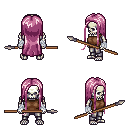
a pixel art fantasy rpg character, male body template, skeleton, brown sleeveless shirt, metal pants, pink extra-long hairstyle, white cloth bandages, spear, four views (front, back, left, right), 2x2 character sprite sheet, small pixel art, hard edges, no anti-aliasing